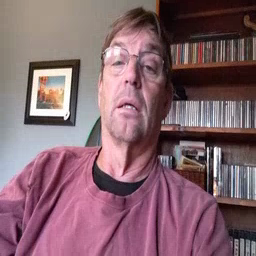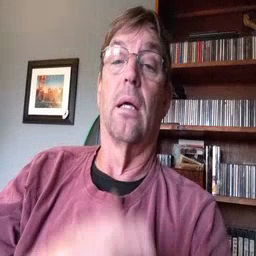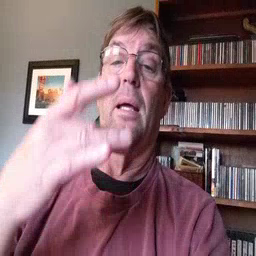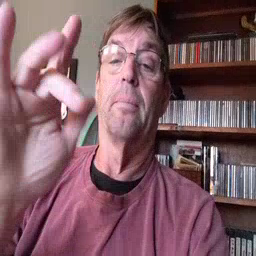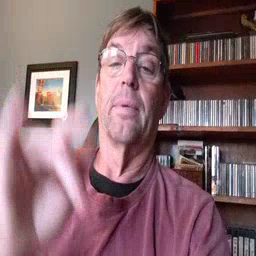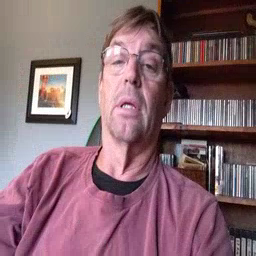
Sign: empty